Field crop: maize
Growth stage: 2
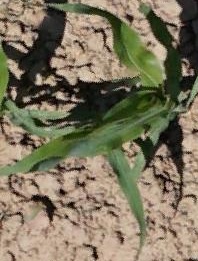
Species: maize